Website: slack
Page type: billing-address
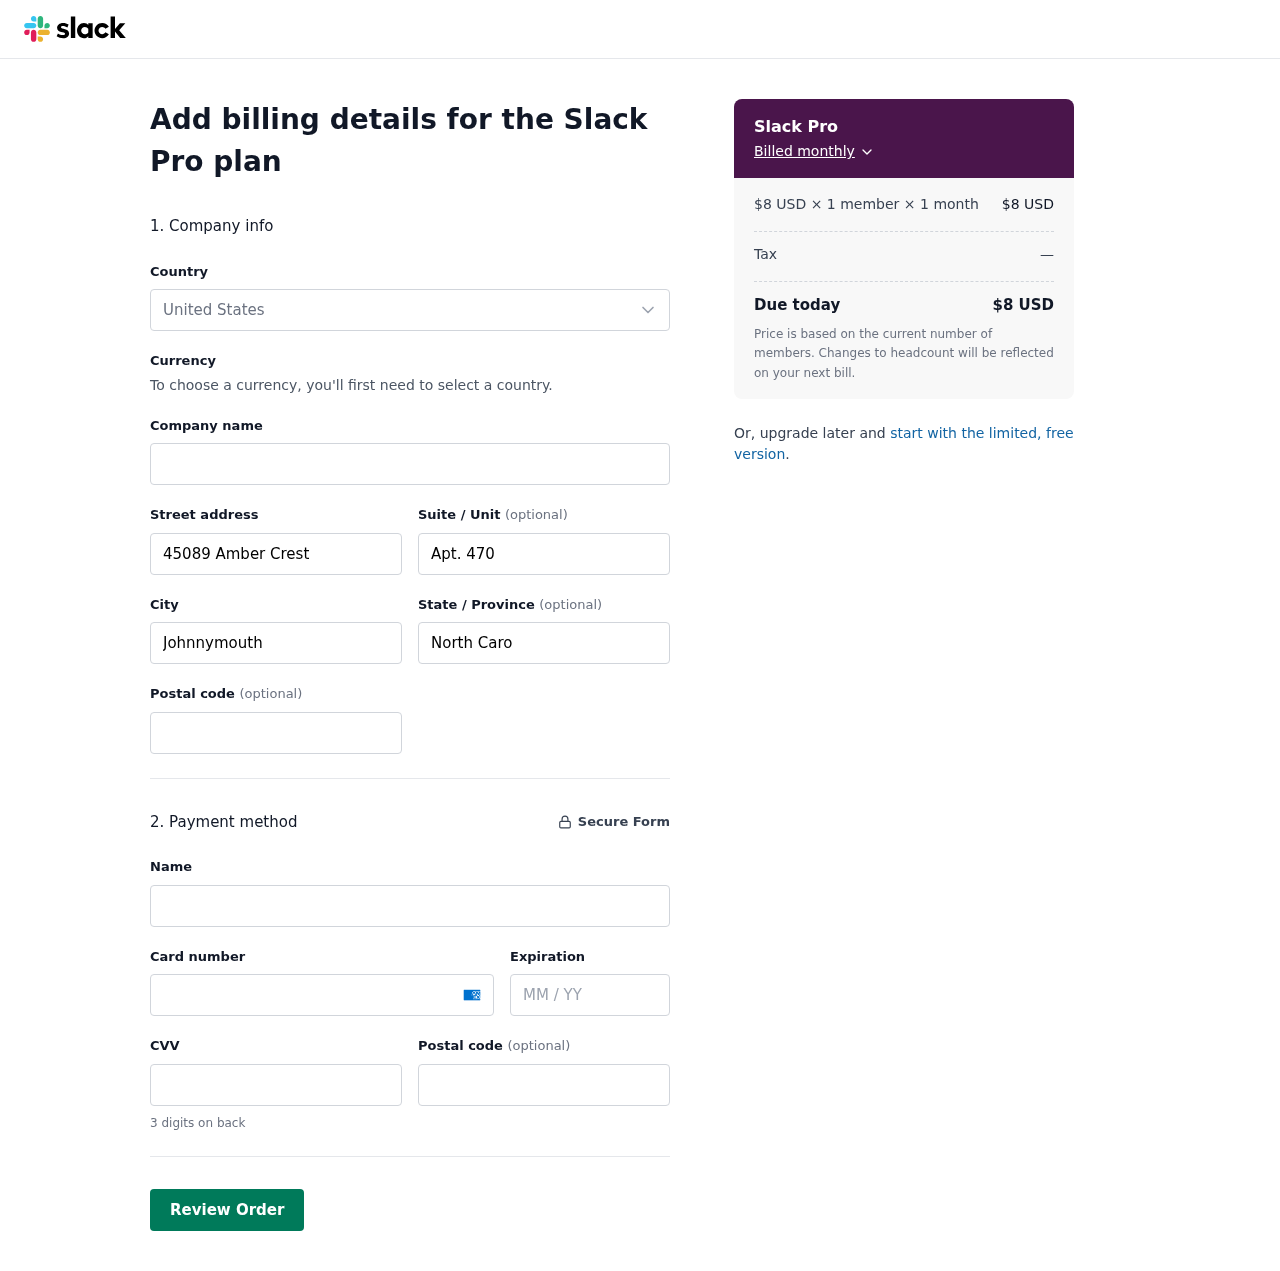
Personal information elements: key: PII_CARD_CVV
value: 8650
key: PII_CARD_EXPIRY
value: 10/30
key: PII_CARD_NUMBER
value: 3739 7004 6217 710
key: PII_CITY
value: Johnnymouth
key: PII_COUNTRY
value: United States
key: PII_FULLNAME
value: Nicole Walton
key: PII_POSTCODE
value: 49670
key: PII_POSTCODE2
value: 48215
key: PII_STATE
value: North Carolina
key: PII_STREET
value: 45089 Amber Crest
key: PII_STREET2
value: Apt. 470
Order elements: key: ORDER_PLAN_PRICE
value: $8 USD
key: ORDER_NUM_MEMBERS
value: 1 member
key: ORDER_NUM_MONTHS
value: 1 month
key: ORDER_SUBTOTAL
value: $8 USD
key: ORDER_TAX
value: —
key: ORDER_TOTAL
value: $8 USD